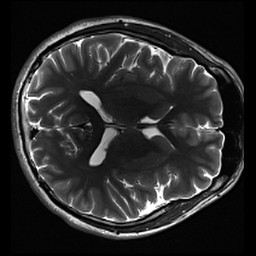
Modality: inplaneT2
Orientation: axial